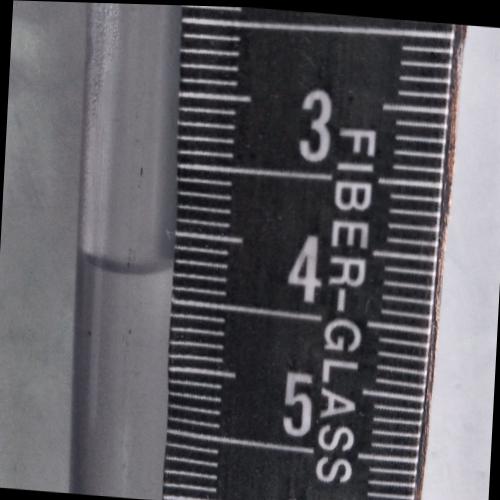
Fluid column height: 4.3 cm